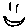
Label: smiley face